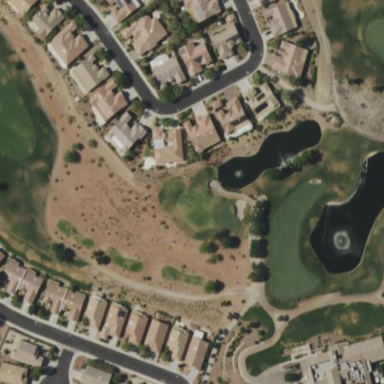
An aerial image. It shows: Area of rough grass used for golf.